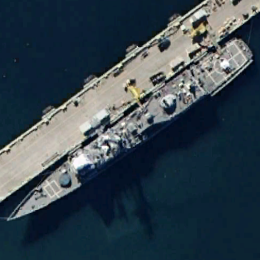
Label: cruiser